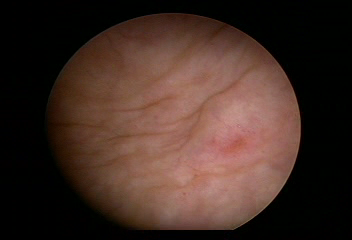
Modality: WLC
Class: Normal mucosa
Bladder cancer association: No